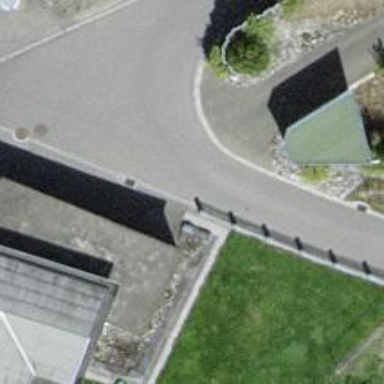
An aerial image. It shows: Smoothly paved residential road.